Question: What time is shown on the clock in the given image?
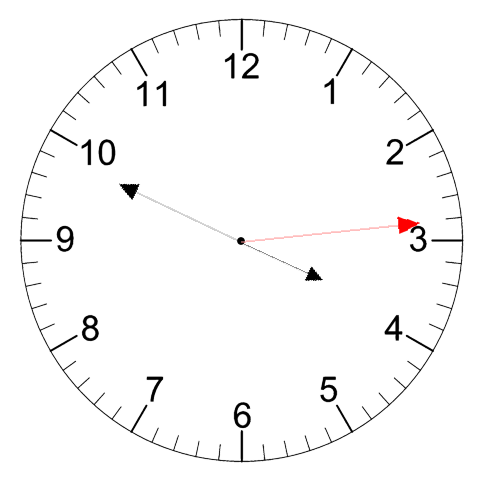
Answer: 03:49:14